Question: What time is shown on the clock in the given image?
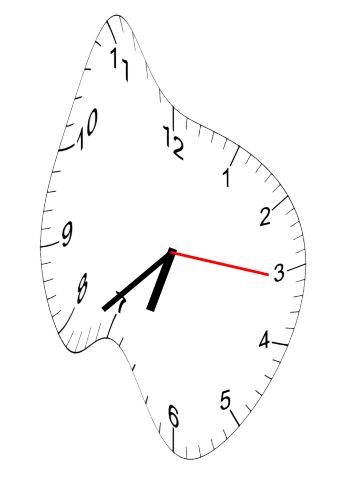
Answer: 06:38:16